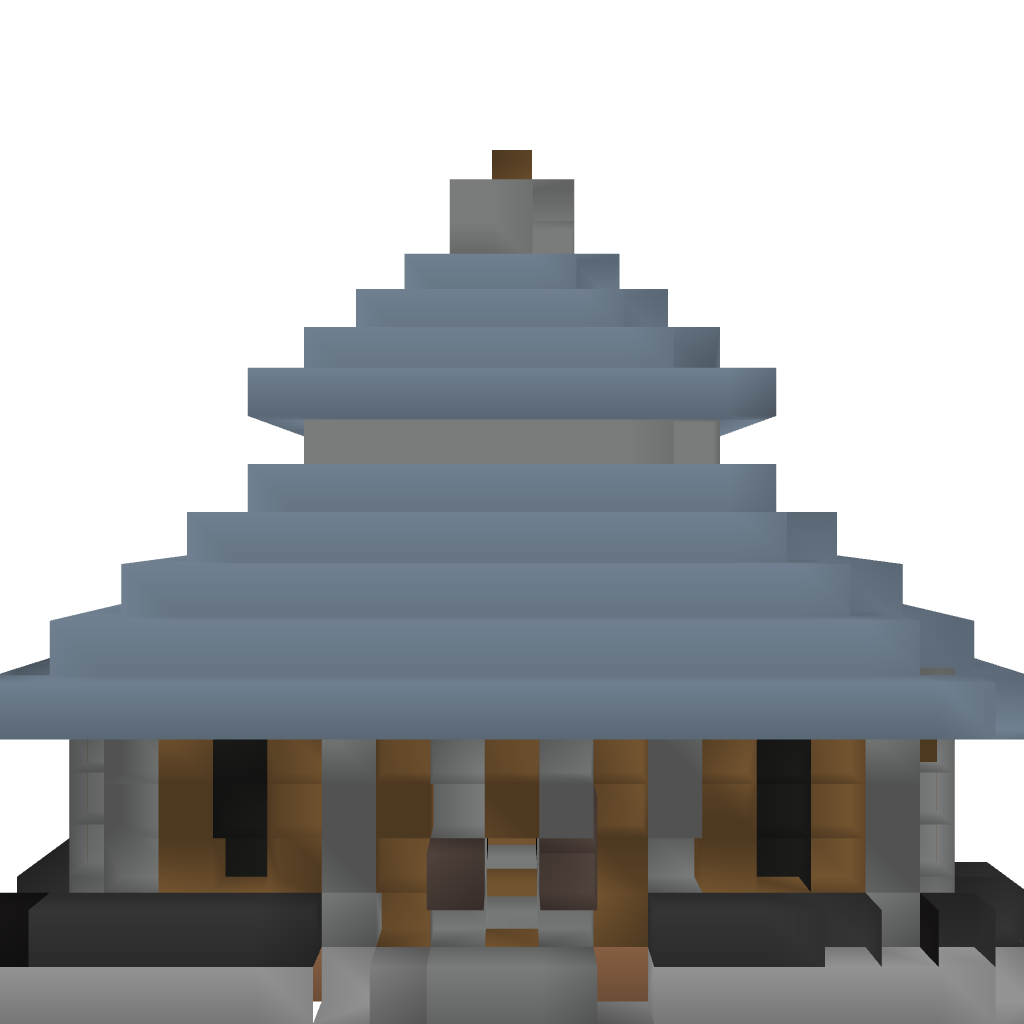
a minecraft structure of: Medieval Style House III